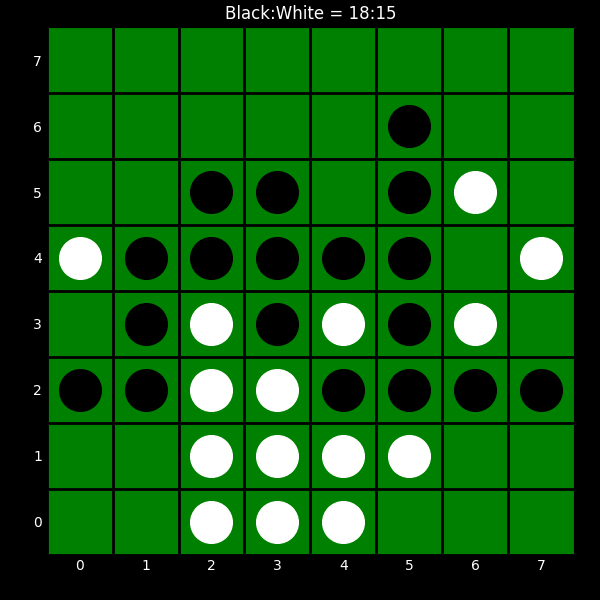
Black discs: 18
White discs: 15